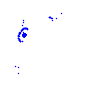
Particle: kaon